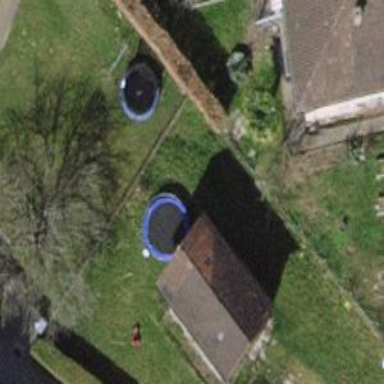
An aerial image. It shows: Shed building.